Interaction volume radius: 10 \u00c5
Interaction volume height: 10 \u00c5
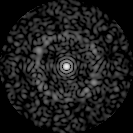
Disorder parameter: 0.8423